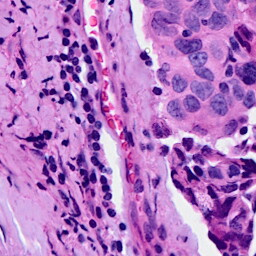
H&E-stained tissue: Breast